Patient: sex F, age 26
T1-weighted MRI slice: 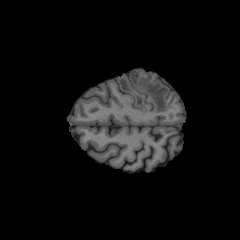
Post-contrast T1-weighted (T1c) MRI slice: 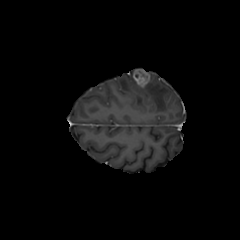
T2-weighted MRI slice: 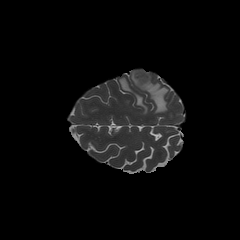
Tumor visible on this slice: yes
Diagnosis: Glioblastoma, IDH-wildtype
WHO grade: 4